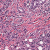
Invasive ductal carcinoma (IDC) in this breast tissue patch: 1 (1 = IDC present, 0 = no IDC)